Question: I want to get all the analytics data from my-account.
screenshot:

What kind of dimensions or metrics do i need to pass?
Thanks in advance
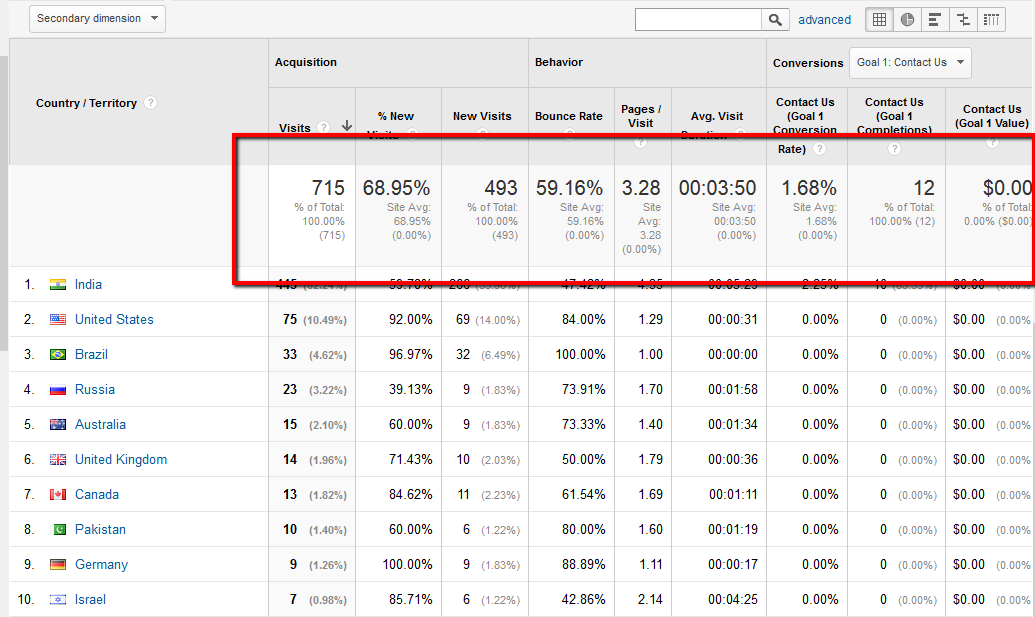
Answer: Dimension will be
Metrics:
- - - - - - - - - -
???? - this may need to be computed from ga:goal1Starts/ga:goal1Completions
See list of all metrics <URL>.
Hint: Use the <URL>. You should be able to exactly replicate the numbers on Google Analytics interface.